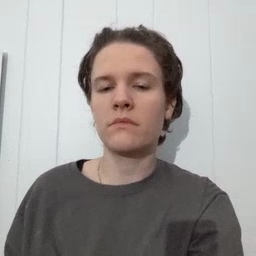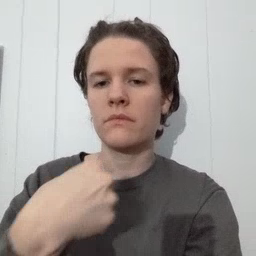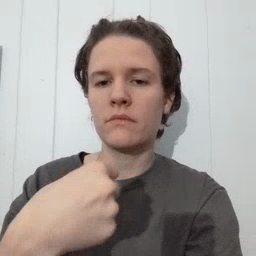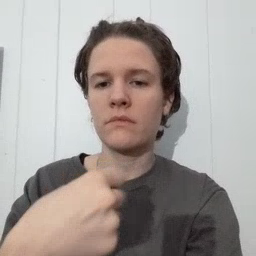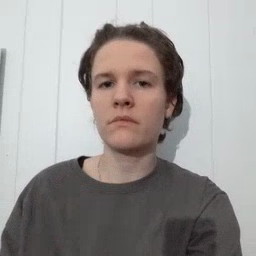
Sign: make